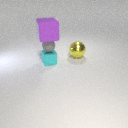
small gray rubber sphere below large purple rubber cube